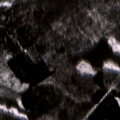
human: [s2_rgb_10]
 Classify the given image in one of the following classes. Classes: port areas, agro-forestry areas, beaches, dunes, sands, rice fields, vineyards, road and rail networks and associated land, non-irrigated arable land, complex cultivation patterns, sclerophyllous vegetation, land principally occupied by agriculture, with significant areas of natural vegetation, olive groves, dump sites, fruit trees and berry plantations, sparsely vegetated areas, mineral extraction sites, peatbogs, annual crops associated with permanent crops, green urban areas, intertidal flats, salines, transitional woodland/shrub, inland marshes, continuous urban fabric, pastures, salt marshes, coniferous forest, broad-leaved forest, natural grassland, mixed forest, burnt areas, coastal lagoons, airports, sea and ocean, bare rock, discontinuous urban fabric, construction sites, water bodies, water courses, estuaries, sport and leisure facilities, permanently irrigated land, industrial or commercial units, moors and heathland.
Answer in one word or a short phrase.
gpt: coniferous forest, mixed forest, transitional woodland/shrub